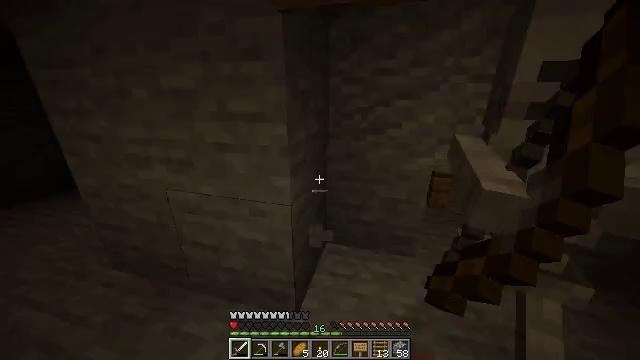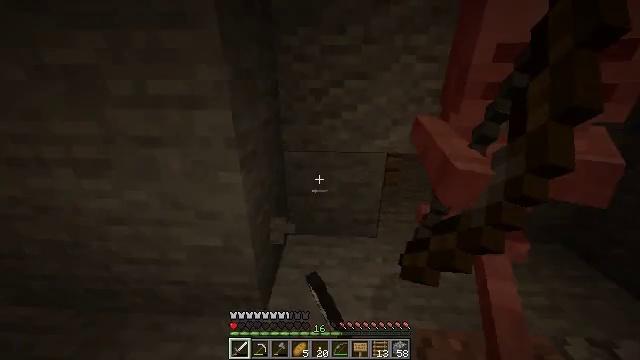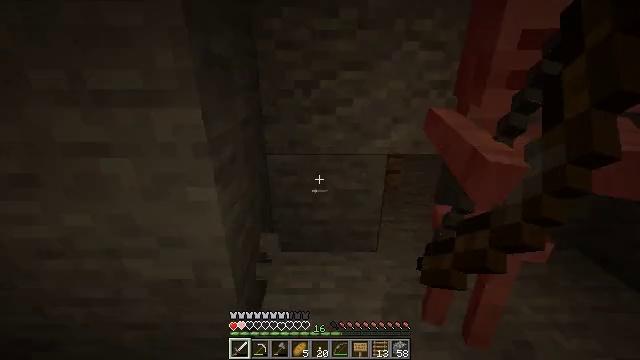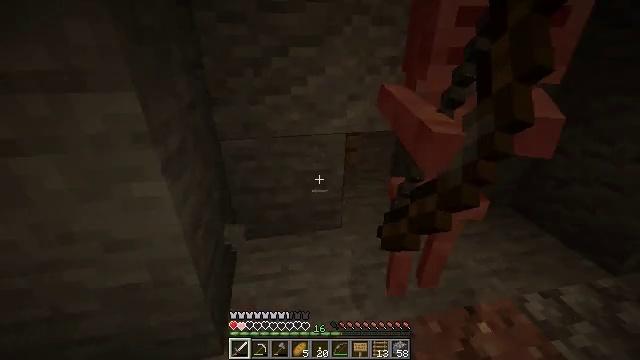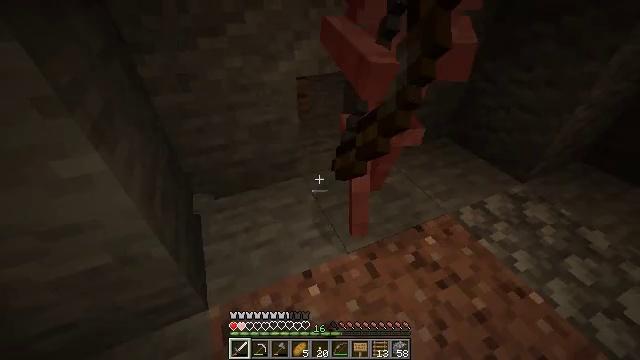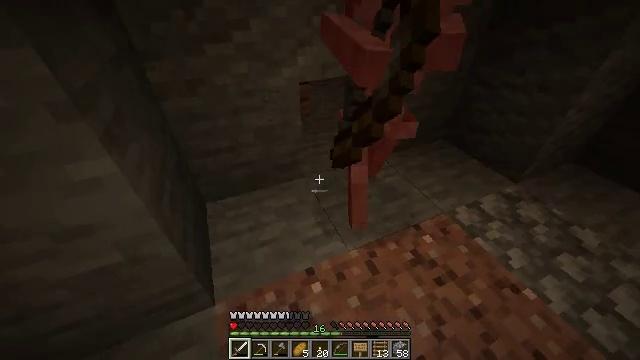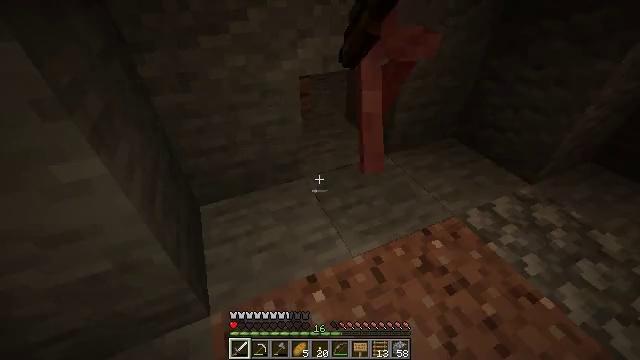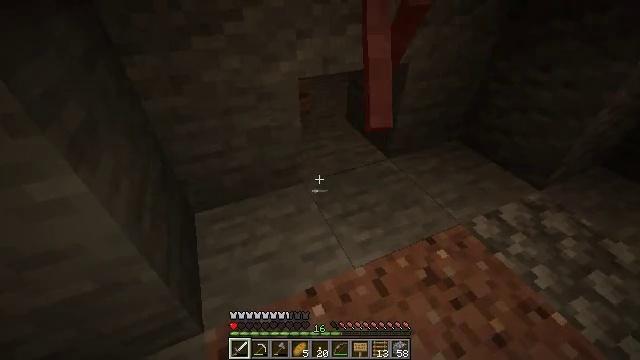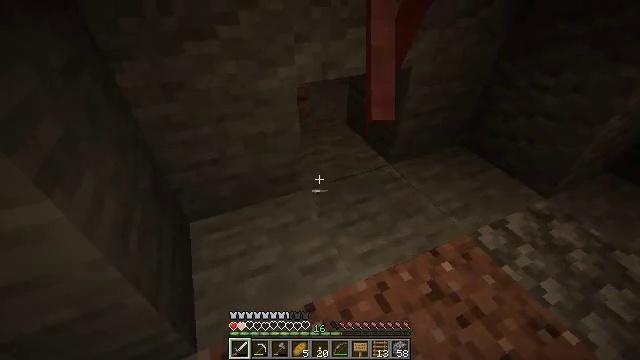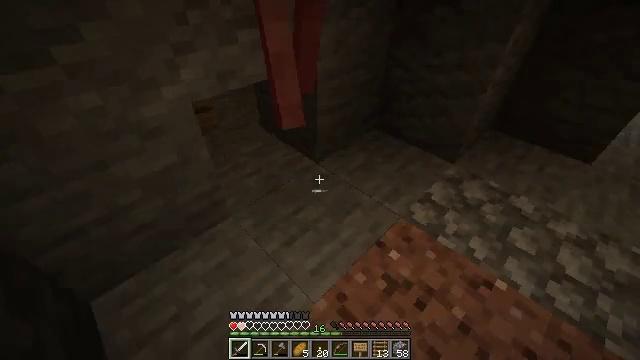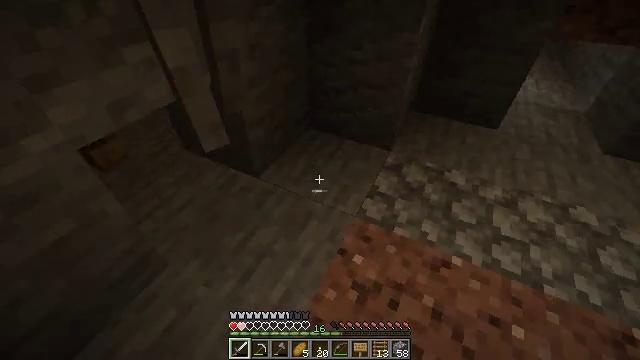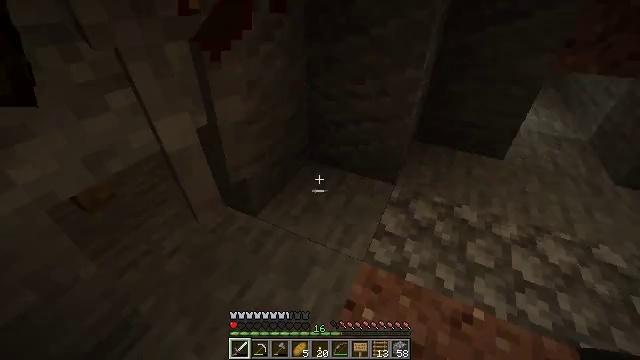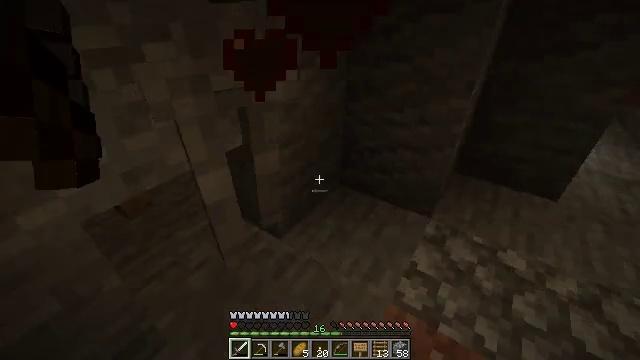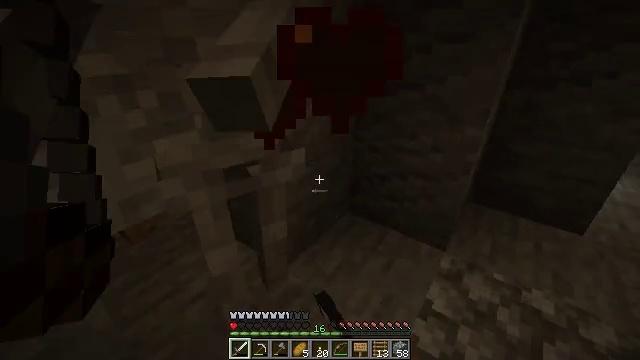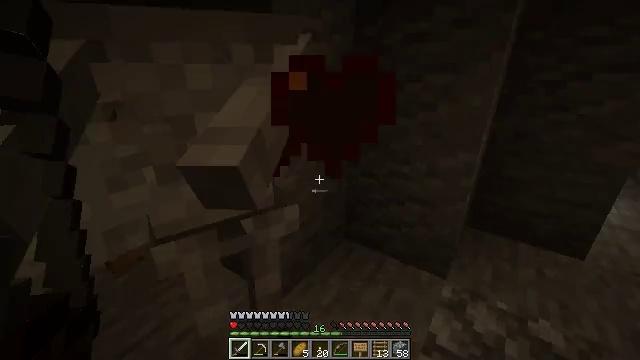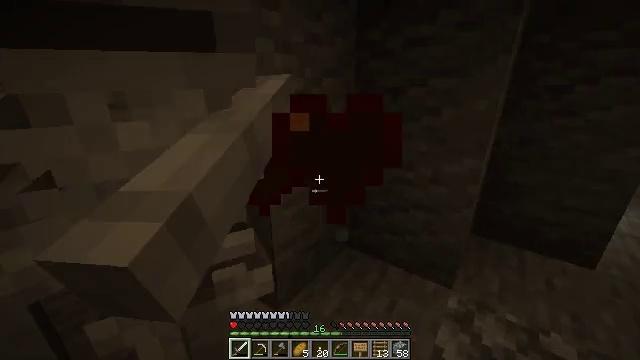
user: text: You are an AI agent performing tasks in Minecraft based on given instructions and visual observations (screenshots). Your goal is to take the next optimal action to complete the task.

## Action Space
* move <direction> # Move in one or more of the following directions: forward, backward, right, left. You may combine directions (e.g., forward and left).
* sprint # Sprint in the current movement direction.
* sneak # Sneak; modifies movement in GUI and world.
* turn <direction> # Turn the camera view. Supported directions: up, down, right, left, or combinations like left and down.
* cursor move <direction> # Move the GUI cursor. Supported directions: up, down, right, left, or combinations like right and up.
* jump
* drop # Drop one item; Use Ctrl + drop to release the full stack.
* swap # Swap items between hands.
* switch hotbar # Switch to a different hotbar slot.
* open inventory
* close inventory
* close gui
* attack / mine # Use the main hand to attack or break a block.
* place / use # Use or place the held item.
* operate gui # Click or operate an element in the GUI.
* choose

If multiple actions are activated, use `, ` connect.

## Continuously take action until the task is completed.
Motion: motion action
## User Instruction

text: Hunt the skeleton.
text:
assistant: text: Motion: turn right and down, attack / mine
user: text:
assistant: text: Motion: turn right, attack / mine
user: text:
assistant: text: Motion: turn right and down
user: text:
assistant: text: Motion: turn right and down
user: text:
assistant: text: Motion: no_op
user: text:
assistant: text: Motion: no_op
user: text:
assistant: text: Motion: move forward
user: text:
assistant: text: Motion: move forward
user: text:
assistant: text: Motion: move forward, turn right and down
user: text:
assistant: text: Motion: move forward, turn right and down
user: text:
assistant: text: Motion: move forward, turn right and up
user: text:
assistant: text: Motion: turn left and up, attack / mine
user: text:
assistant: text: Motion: turn left and up, attack / mine
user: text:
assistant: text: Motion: turn right and up, attack / mine
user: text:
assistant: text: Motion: move forward, turn up, attack / mine
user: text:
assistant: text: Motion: move forward, attack / mine
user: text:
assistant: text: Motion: attack / mine